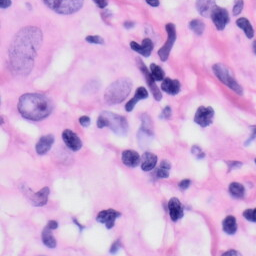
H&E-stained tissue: Skin